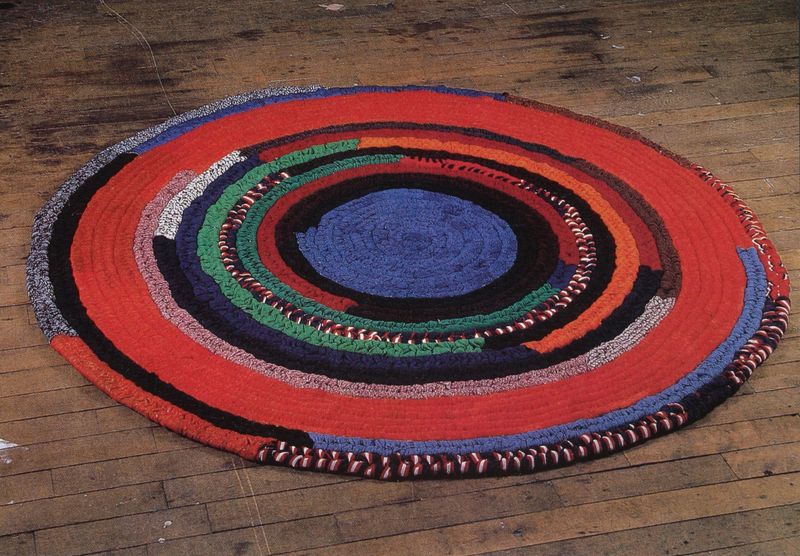
Titel: Floor Piece VI (Sculpture)
Künstler: Harmony Hammond
Institution: Im Besitz der Künstlerin
Schlagwörter: blau, weiß, grün, bunt, grau, holz, orange, schwarz, rot, muster, teppich, boden, kreis, rund, farbig, farben, lila, violett, holzboden, tepich, bohlen, foto, fotografie, fugen, kreise, kunstgewerbe, volkskunst, bund, zentriert, gehäkelt, geknüpft, grünj, runden